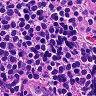
Metastatic tissue present: no